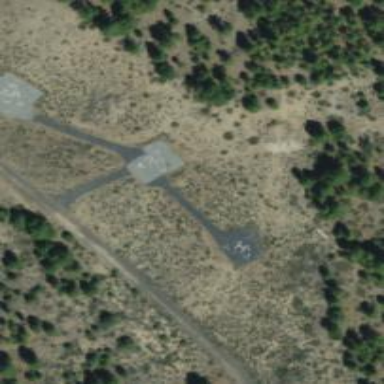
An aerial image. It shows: Image of helipad at airport.